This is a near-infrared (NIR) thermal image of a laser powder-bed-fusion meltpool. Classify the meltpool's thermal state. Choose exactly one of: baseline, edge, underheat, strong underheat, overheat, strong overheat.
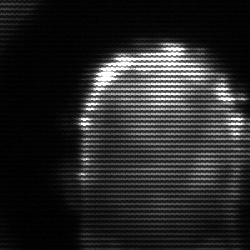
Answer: baseline